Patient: sex F, age 61
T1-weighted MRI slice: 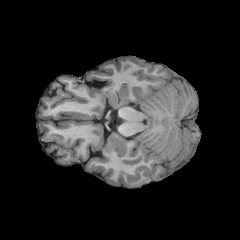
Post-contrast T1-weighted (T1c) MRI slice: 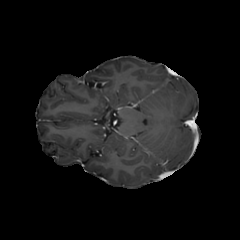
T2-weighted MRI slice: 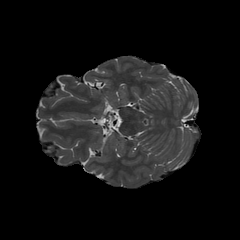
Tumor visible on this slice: no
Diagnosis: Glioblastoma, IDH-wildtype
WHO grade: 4